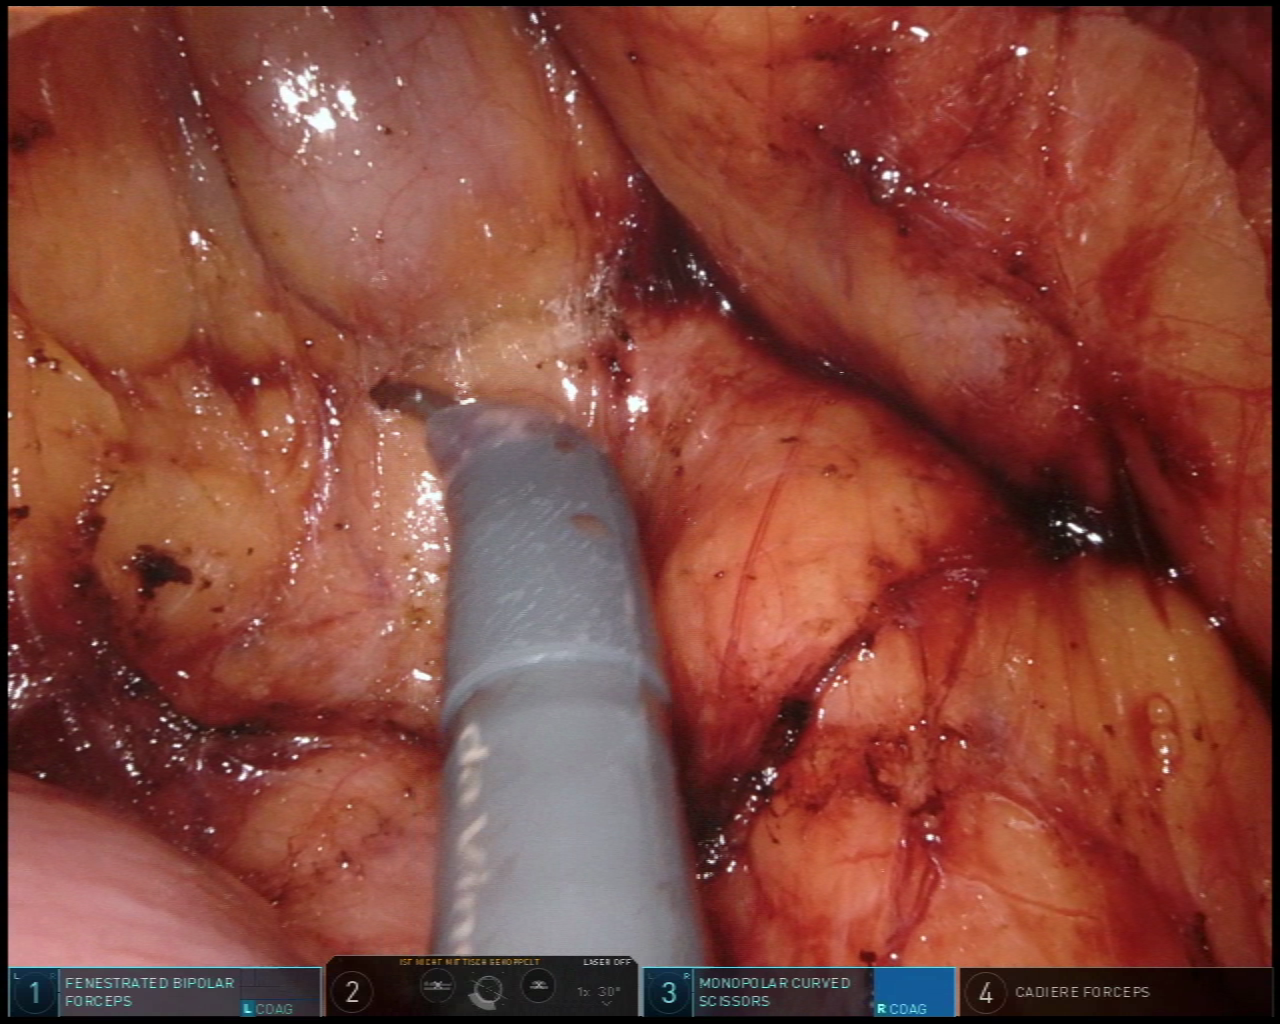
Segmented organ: stomach
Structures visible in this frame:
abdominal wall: no
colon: no
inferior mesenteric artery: no
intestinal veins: no
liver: no
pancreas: no
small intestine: yes
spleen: no
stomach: yes
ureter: no
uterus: no
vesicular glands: no